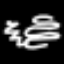
Label: squiggle